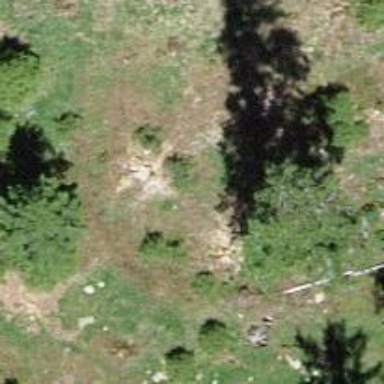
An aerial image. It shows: Single tag "natural: tree."